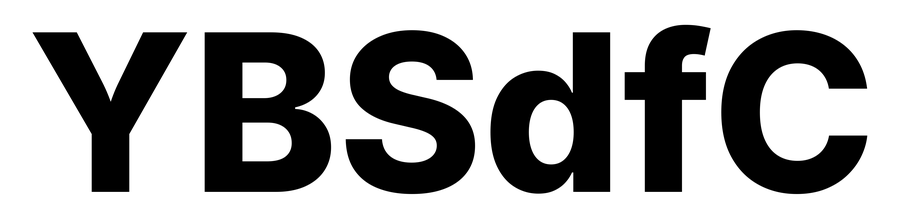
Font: Inter_ExtraBold